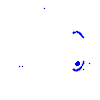
Particle: pion